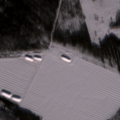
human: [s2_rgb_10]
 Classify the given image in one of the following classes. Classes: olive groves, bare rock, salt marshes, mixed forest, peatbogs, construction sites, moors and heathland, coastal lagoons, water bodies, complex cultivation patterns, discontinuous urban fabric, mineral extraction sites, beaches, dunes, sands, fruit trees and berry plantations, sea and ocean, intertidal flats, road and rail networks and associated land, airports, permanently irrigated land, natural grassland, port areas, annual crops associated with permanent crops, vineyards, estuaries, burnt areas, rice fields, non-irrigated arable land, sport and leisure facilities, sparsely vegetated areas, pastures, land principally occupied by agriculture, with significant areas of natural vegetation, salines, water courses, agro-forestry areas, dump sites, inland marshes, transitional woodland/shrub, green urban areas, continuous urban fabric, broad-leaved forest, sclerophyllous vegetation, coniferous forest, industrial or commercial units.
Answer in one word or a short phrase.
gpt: mixed forest, transitional woodland/shrub, peatbogs